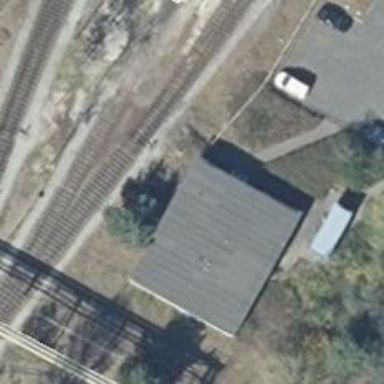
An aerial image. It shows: Railway switch.